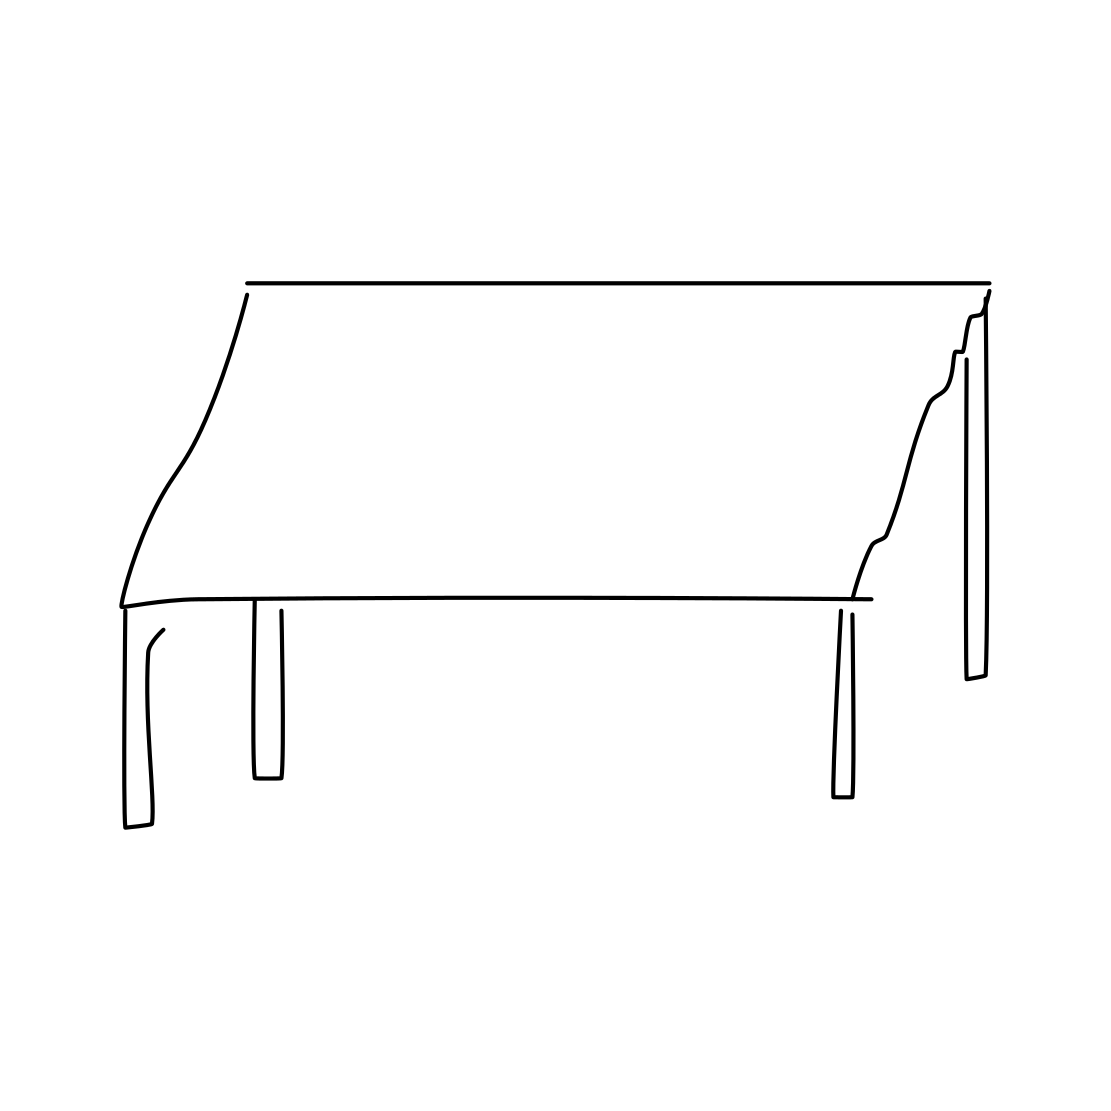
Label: table